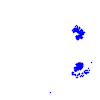
Particle: electron